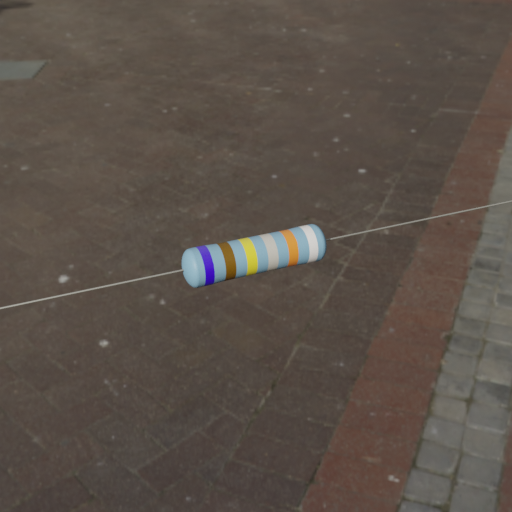
Resistor colour bands (in order): blue, brown, yellow, silver, orange, white